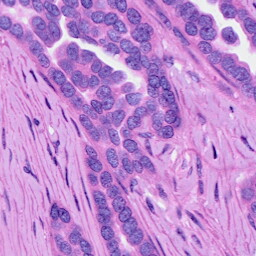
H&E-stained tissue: Ovarian